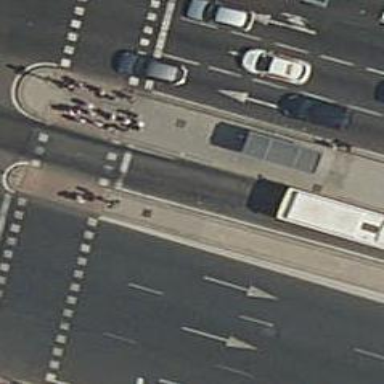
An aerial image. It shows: Road with traffic signals.